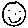
Label: smiley face